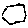
Label: hexagon